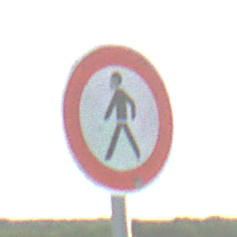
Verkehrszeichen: VerbotFussgaenger
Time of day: SunriseSunset
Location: Outdoor (Beach)
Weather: Clear
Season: NotSpecified
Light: Natural